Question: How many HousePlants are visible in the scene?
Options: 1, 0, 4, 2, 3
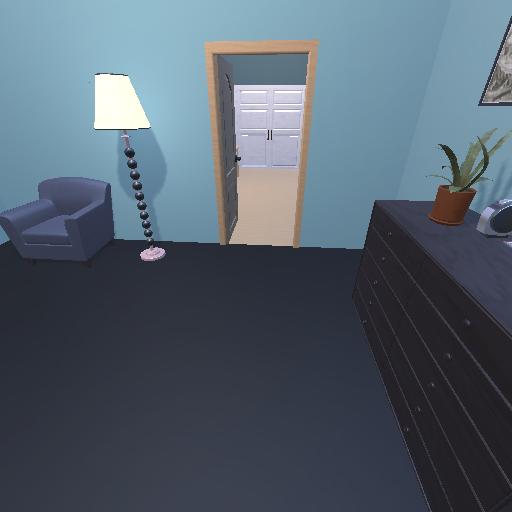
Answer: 1